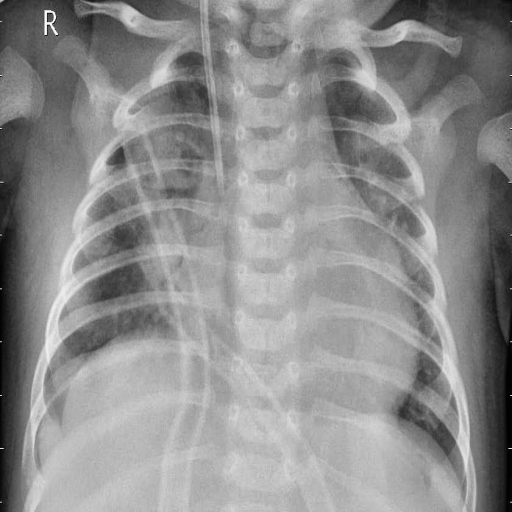
Finding: PNEUMONIA